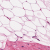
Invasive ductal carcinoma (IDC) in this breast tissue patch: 0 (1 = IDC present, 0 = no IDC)